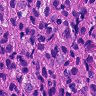
Metastatic tissue present: yes